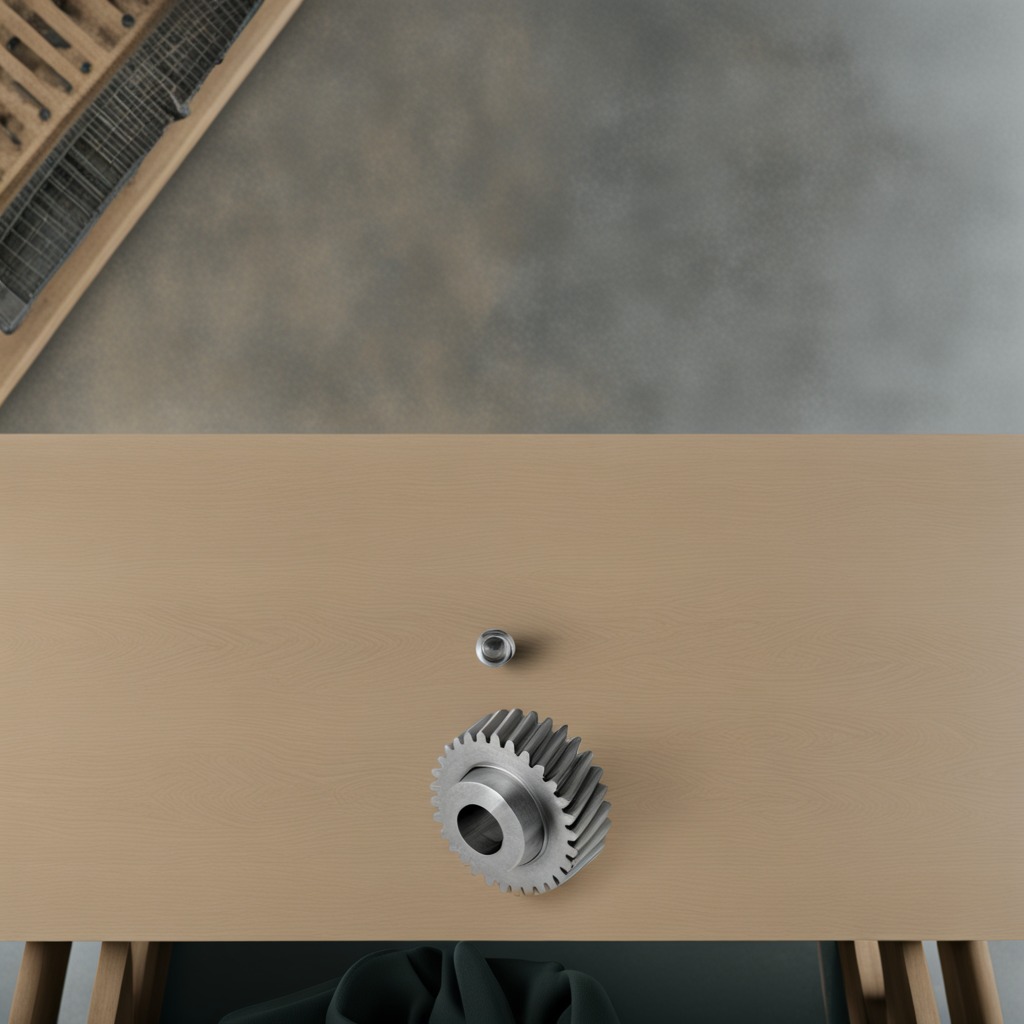
A steel gear with teeth is lying on a workbench inside a coastal fishing gear workshop.